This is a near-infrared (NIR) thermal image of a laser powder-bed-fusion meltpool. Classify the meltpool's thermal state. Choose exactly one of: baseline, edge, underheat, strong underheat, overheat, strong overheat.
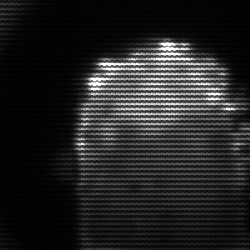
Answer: baseline